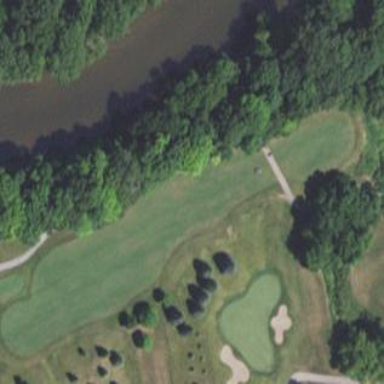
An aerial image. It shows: Golf fairway with grass surface.